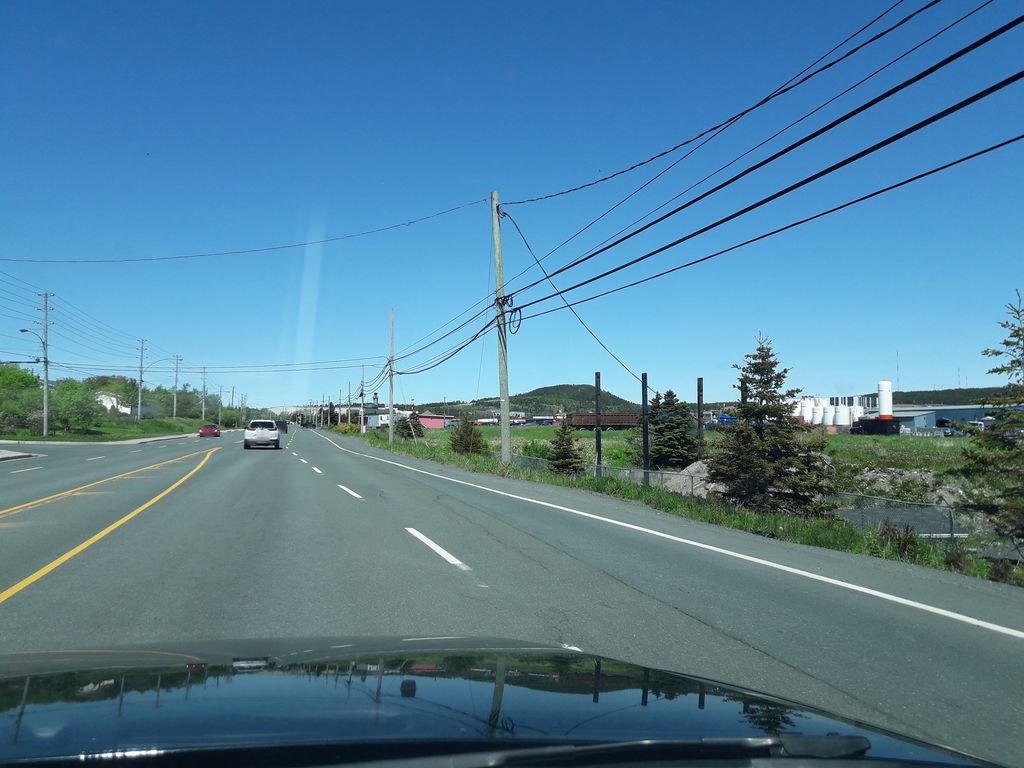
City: st_johns